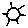
Label: sun